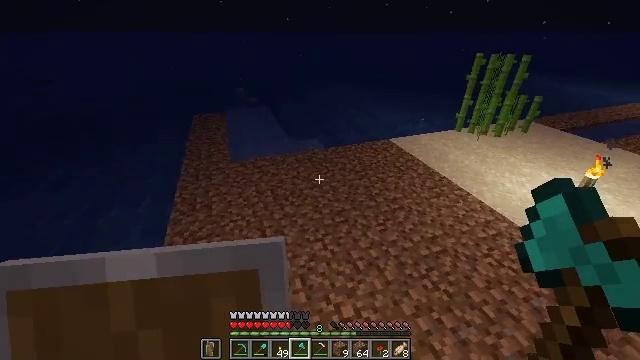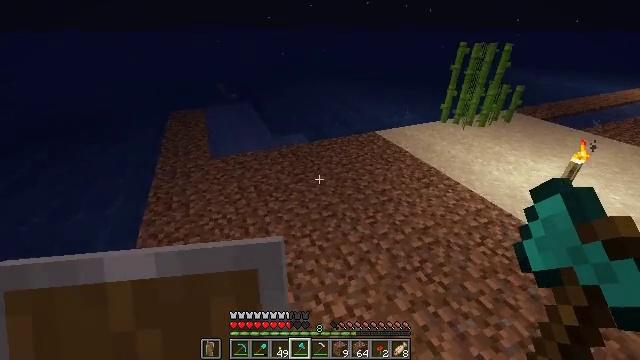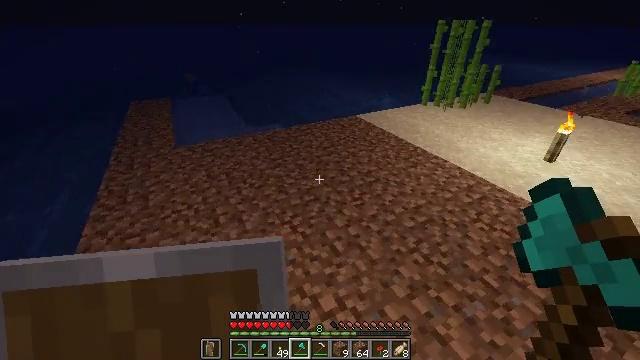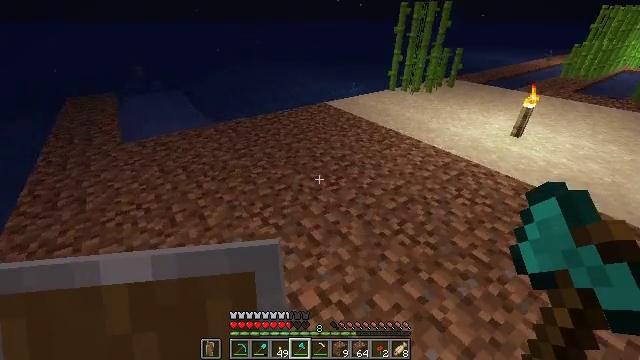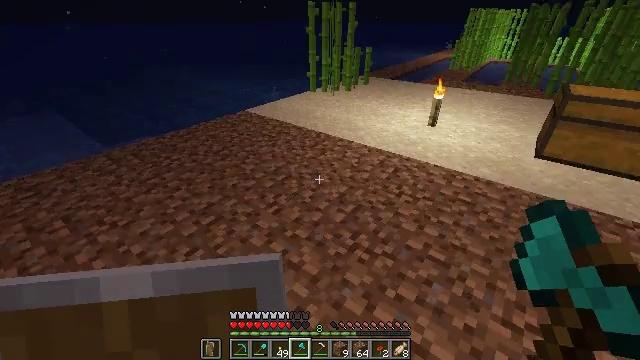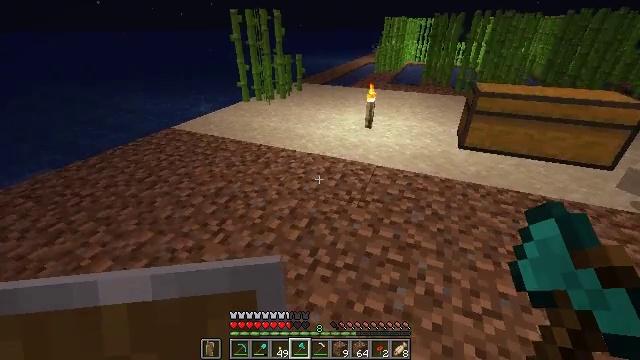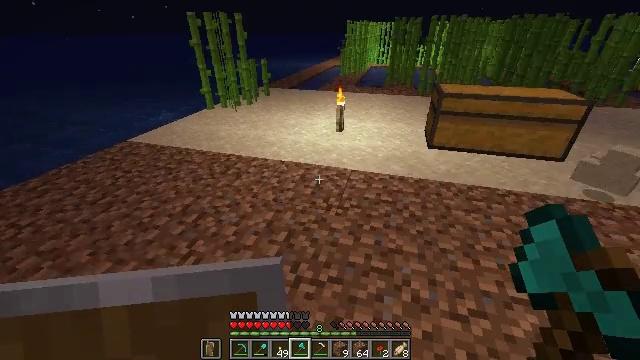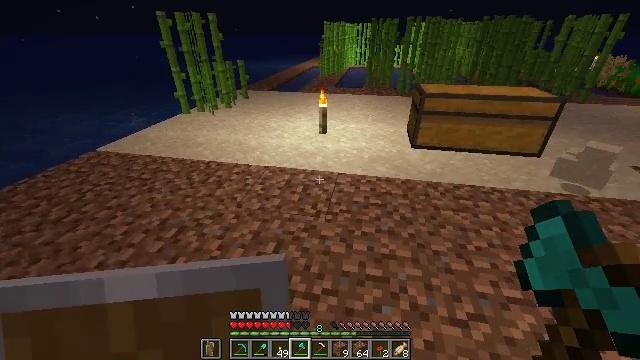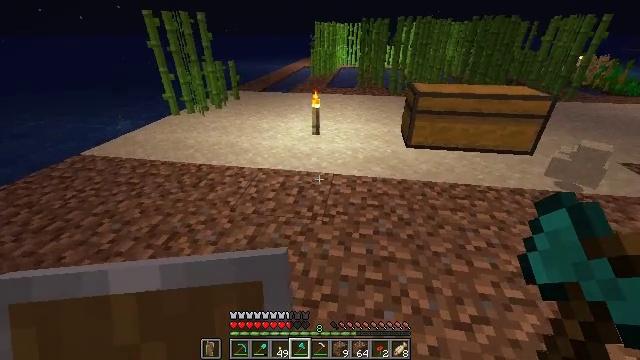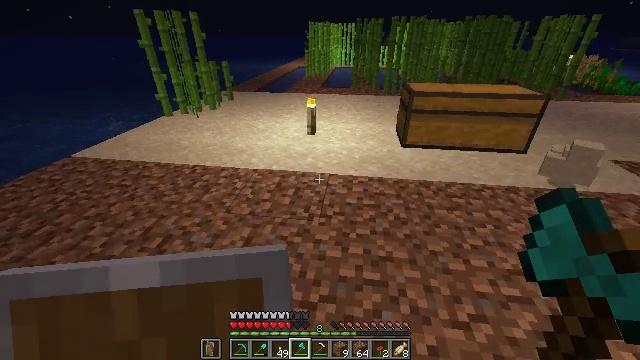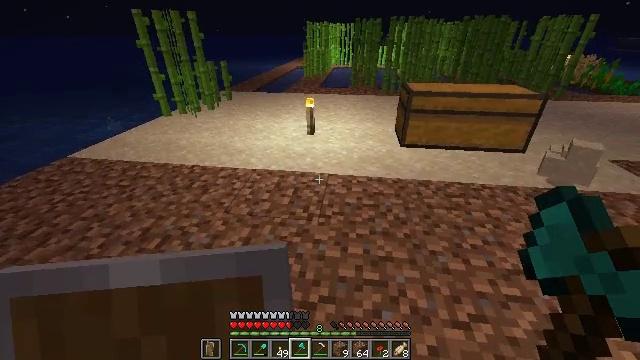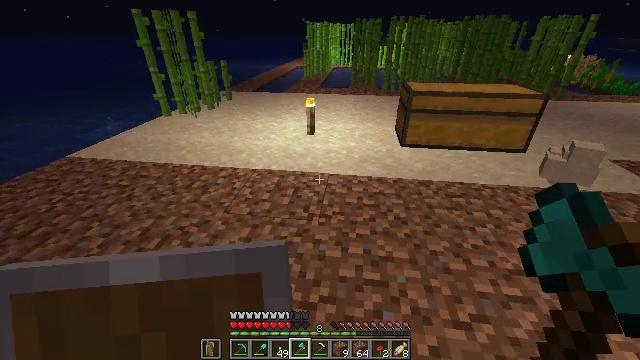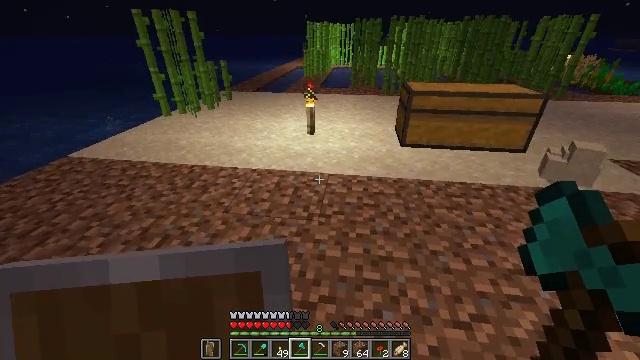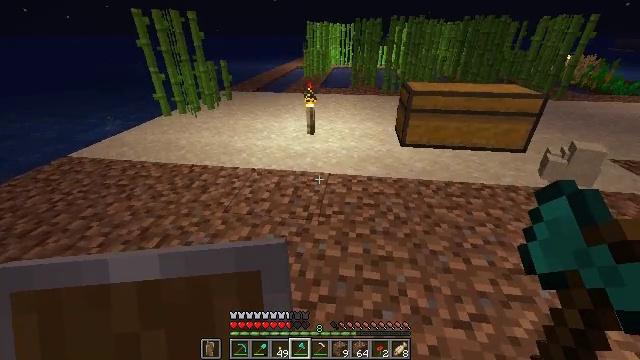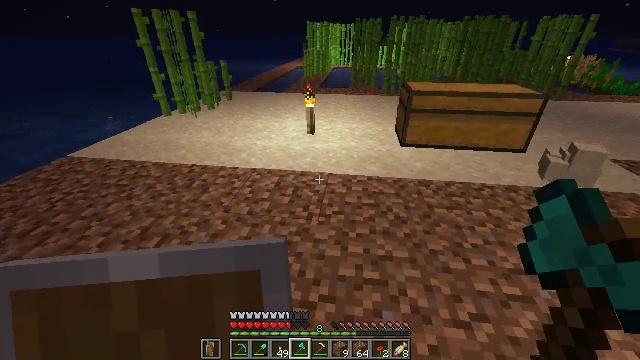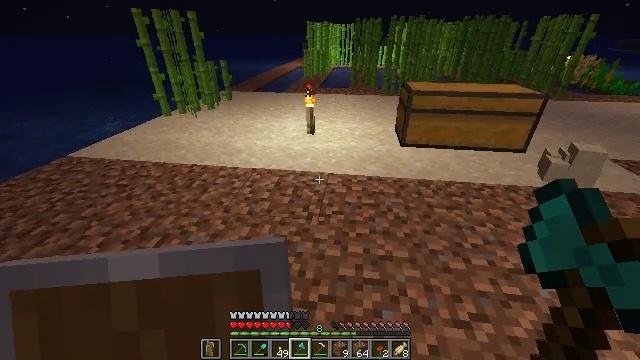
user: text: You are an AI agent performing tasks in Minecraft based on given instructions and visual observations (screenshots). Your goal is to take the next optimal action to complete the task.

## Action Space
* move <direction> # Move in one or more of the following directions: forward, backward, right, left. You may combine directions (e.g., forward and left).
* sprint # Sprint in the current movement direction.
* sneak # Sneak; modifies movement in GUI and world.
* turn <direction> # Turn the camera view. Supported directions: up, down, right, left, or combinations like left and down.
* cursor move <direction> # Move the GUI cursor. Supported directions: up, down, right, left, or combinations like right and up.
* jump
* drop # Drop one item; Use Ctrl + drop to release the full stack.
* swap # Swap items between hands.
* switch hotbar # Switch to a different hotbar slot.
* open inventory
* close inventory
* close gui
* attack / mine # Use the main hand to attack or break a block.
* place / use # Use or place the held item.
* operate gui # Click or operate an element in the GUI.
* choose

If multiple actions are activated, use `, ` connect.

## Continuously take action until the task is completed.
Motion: motion action
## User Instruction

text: Mine the sugar cane near rivers.
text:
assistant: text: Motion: move forward, turn right
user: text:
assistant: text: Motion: move forward, turn right
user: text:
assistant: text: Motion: move forward, turn right
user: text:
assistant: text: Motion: move forward, turn right
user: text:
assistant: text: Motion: move forward, turn right and up
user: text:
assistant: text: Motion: turn right
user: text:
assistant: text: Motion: turn right
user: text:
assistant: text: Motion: turn right
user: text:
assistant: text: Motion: turn right
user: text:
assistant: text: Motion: no_op
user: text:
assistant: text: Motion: no_op
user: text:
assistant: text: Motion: no_op
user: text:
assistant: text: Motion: no_op
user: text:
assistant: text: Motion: no_op
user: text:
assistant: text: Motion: no_op
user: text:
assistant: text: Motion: no_op
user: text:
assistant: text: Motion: turn left
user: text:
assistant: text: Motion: turn left and down
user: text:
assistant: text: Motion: turn left
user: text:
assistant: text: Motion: turn left
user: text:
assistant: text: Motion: turn left
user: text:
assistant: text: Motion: no_op
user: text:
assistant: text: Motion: no_op
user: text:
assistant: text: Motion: move forward
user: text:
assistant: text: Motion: move forward
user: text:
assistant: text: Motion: move forward, turn right and down
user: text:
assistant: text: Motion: move forward, turn right and down
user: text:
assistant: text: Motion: move forward, turn right
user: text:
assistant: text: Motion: move forward, turn right
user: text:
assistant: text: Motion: move forward and move right